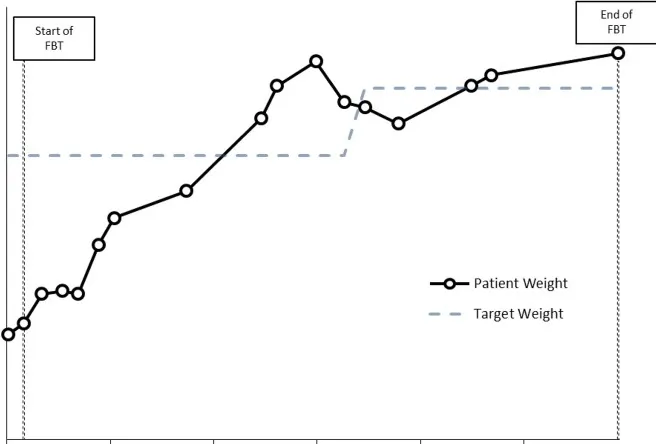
Case 6 weight graph (Emily).
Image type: chart (chart)